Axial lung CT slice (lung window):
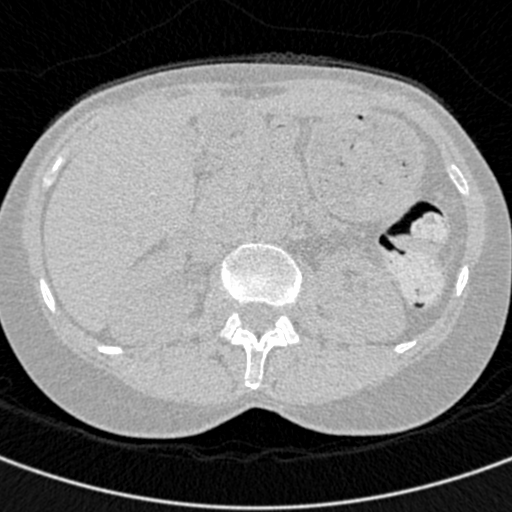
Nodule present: no